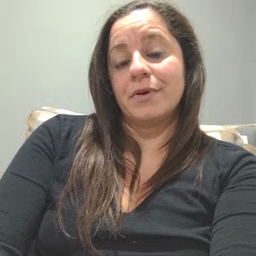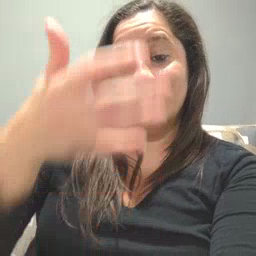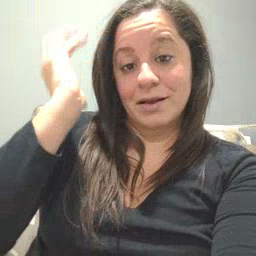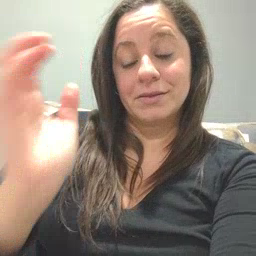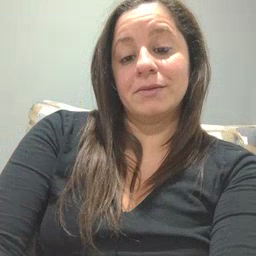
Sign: lion